Question: I am trying to parse XML in PHP and then put it as an object in JavaScript to Materialize CSS autocomplete.
I tried to parse it in PHP and put it as an object in JavaScript with 'json_encode($array)' But it didn't work. Autocomplete shows just numbers.
You have to put data as an object in "data". And it must be as '"string": 'http://url'' the URL is for a thumbnail. But I want it as '"string": null'. So there won't be a thumbnail.
This is a sample from Materialize CSS documentation: <URL>
'''
$(document).ready(function(){
$('input.autocomplete').autocomplete({
data: {
"Apple": null,
"Microsoft": null,
"Google": 'https://placehold.it/250x250'
},
});
});
'''
My XML file:
'''
<tittle>
<topic>
<name>PHP</name>
</topic>
<topic>
<name>JS</name>
</topic>
<topic>
<name>CSS</name>
</topic>
</tittle>
'''
My code:
'''
<!DOCTYPE html>
<html lang="en" >
<head>
<meta charset="UTF-8">
<link rel="stylesheet" href="https://cdnjs.cloudflare.com/ajax/libs/materialize/1.0.0/css/materialize.min.css">
<link rel='stylesheet' href='https://fonts.googleapis.com/icon?family=Material+Icons'>
</head>
<body>
<div class="row">
<div class="col s12">
<div class="row">
<div class="input-field col s12">
<i class="material-icons prefix">textsms</i>
<input type="text" id="autocomplete" class="autocomplete">
<label for="autocomplete">Autocomplete</label>
</div>
</div>
</div>
</div>
<script src="https://code.jquery.com/jquery-3.3.1.min.js"></script>
<script src="https://cdnjs.cloudflare.com/ajax/libs/materialize/1.0.0/js/materialize.min.js"></script>
<?php
$xml = simplexml_load_file("xml.xml");
$array = array();
foreach($xml->topic as $topic)
{
$array[] = $topic->name;
}
?>
<script >
var array = <?php echo json_encode($array); ?>;
console.log(array);
$(function () {
$('input.autocomplete').autocomplete({
data: array
});
});
</script>
</body>
</html>
'''
An output of 'console.log(array);':

The autocomplete is displaying just numbers (0-2). I think those numbers are array indexes.
I think I must change the array structure to '"string_from_array": null'
Is there any way how to do it? Thank you for response
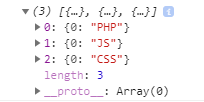
Answer: You can change line
'''
$array[] = $topic->name;
'''
to
'''
$array[$topic->name] = $topic->name;
'''
that should solve your problem, but not best way to do that.